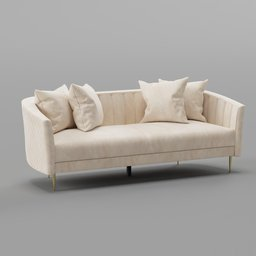
Label: furniture